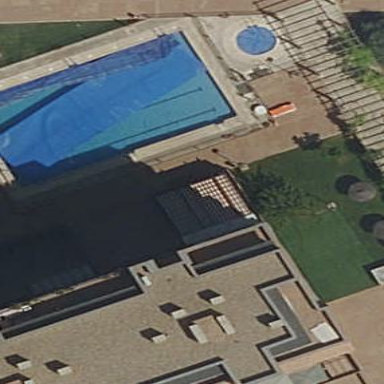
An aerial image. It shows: Swimming pool located in leisure land.